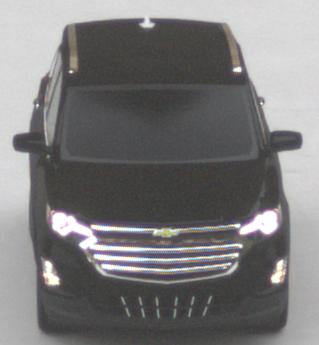
Make: Chevrolet
Model: Equinox
Detailed model: Gen. 2
Model produced from: 2015
Model produced until: 2017
Doors: 5
Color: black
Road condition: dry road
Daytime: midday
Contrast: low contrast